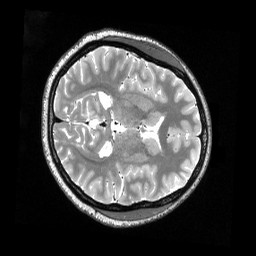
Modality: T2w
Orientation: axial
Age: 24
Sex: female
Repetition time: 3.2 s
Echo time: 0.563 s